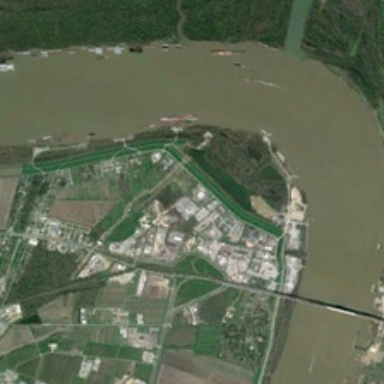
Many green trees and buildings are in two sides of a curved river .